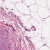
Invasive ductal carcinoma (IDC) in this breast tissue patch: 0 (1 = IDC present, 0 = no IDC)